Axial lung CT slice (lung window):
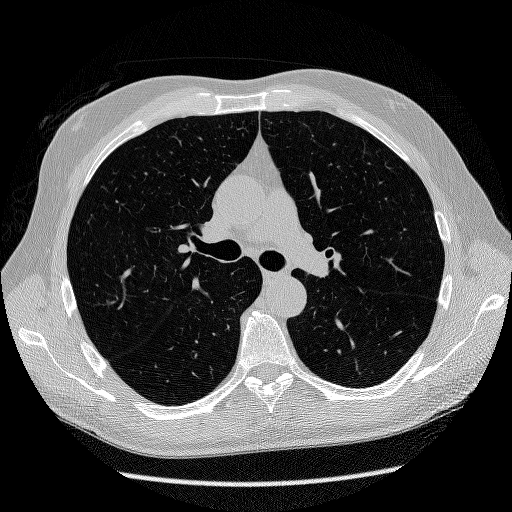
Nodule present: no